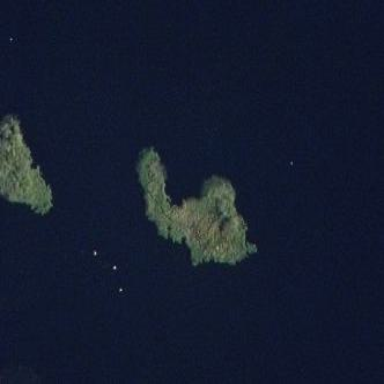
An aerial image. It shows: Islet.